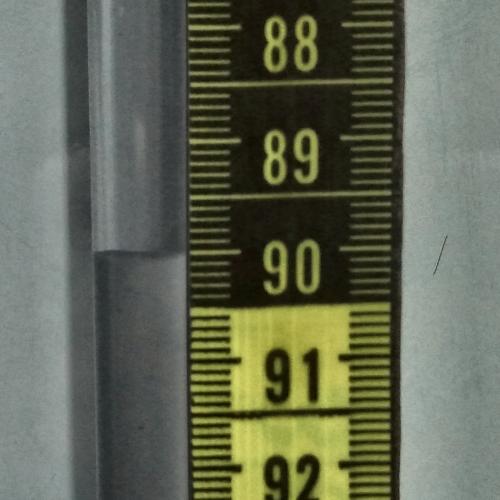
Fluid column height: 90.0 cm